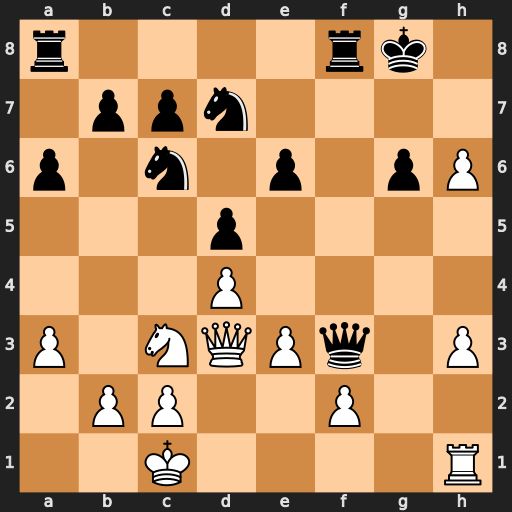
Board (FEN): r4rk1/1ppn4/p1n1p1pP/3p4/3P4/P1NQPq1P/1PP2P2/2K4R
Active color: w
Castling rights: -
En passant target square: -
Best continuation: Qxg6+ Kh8 Qg7#